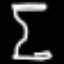
Label: hourglass